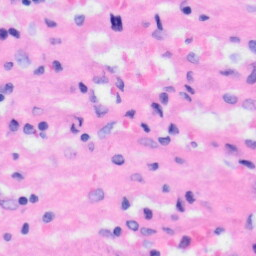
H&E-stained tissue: Liver